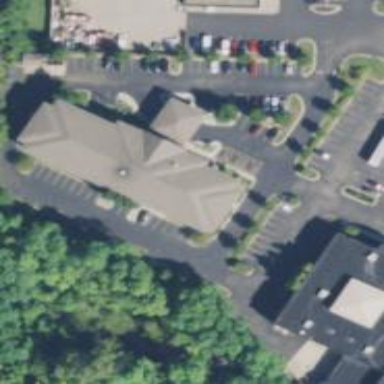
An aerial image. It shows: Hotel building.